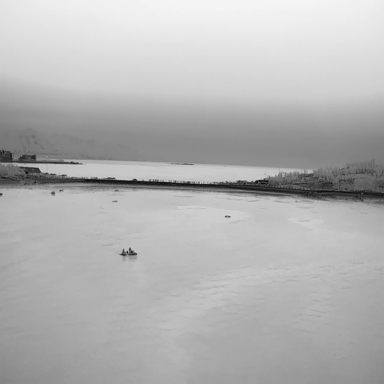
There are two canoes in the infrared image.